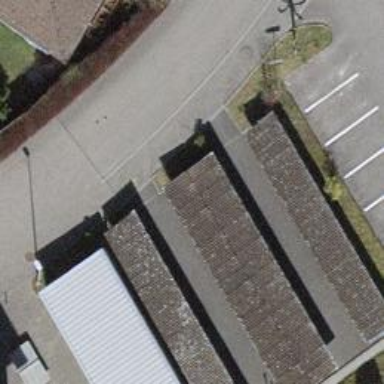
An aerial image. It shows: View of roof of building.